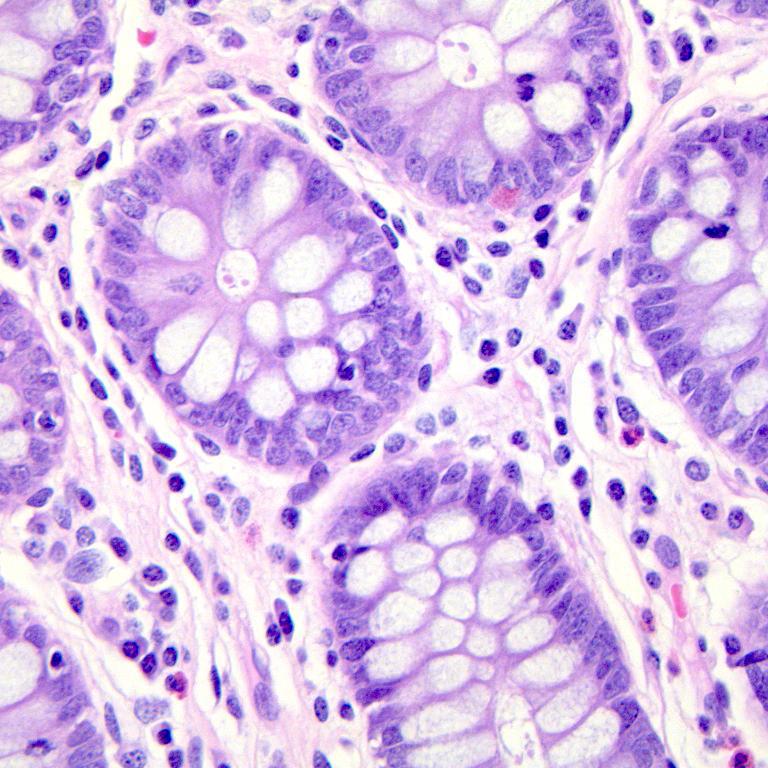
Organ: colon
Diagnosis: benign